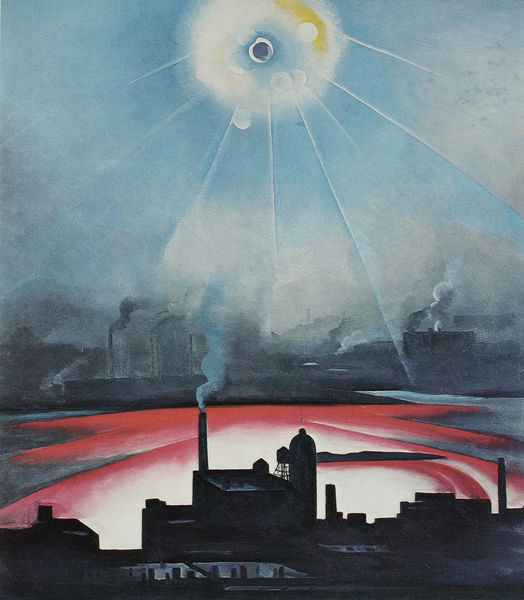
Titel: East River from the Shelton
Künstler: Georgia O'Keeffe
Standort: Trenton (New Jersey)
Institution: New Jersey State Museum
Schlagwörter: blau, himmel, wasser, wolken, gelb, grau, gebäude, rot, spiegelung, qualm, rauch, sonne, rosa, arbeit, kamine, schornstein, modern, schornsteine, dunst, fabrik, platz, industrie, dampf, essen, mond, türme, strahlen, aureole